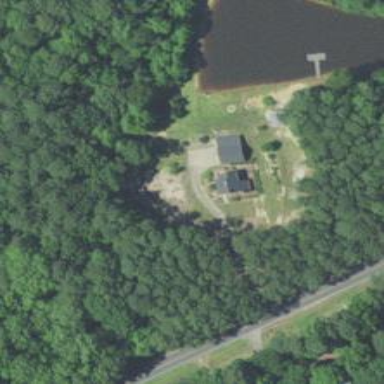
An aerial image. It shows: Driveway.